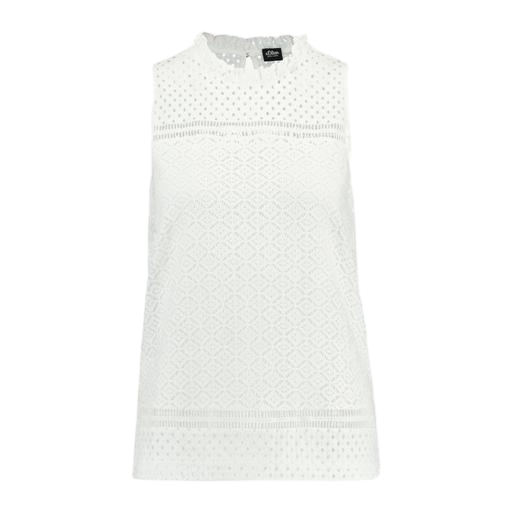
white high-neck lace-panel, sleeveless top lace, white sleeveless eyelet top, white background